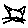
Label: cat